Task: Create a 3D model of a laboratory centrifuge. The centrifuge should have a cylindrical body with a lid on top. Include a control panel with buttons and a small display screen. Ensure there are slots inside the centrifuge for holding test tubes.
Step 252:
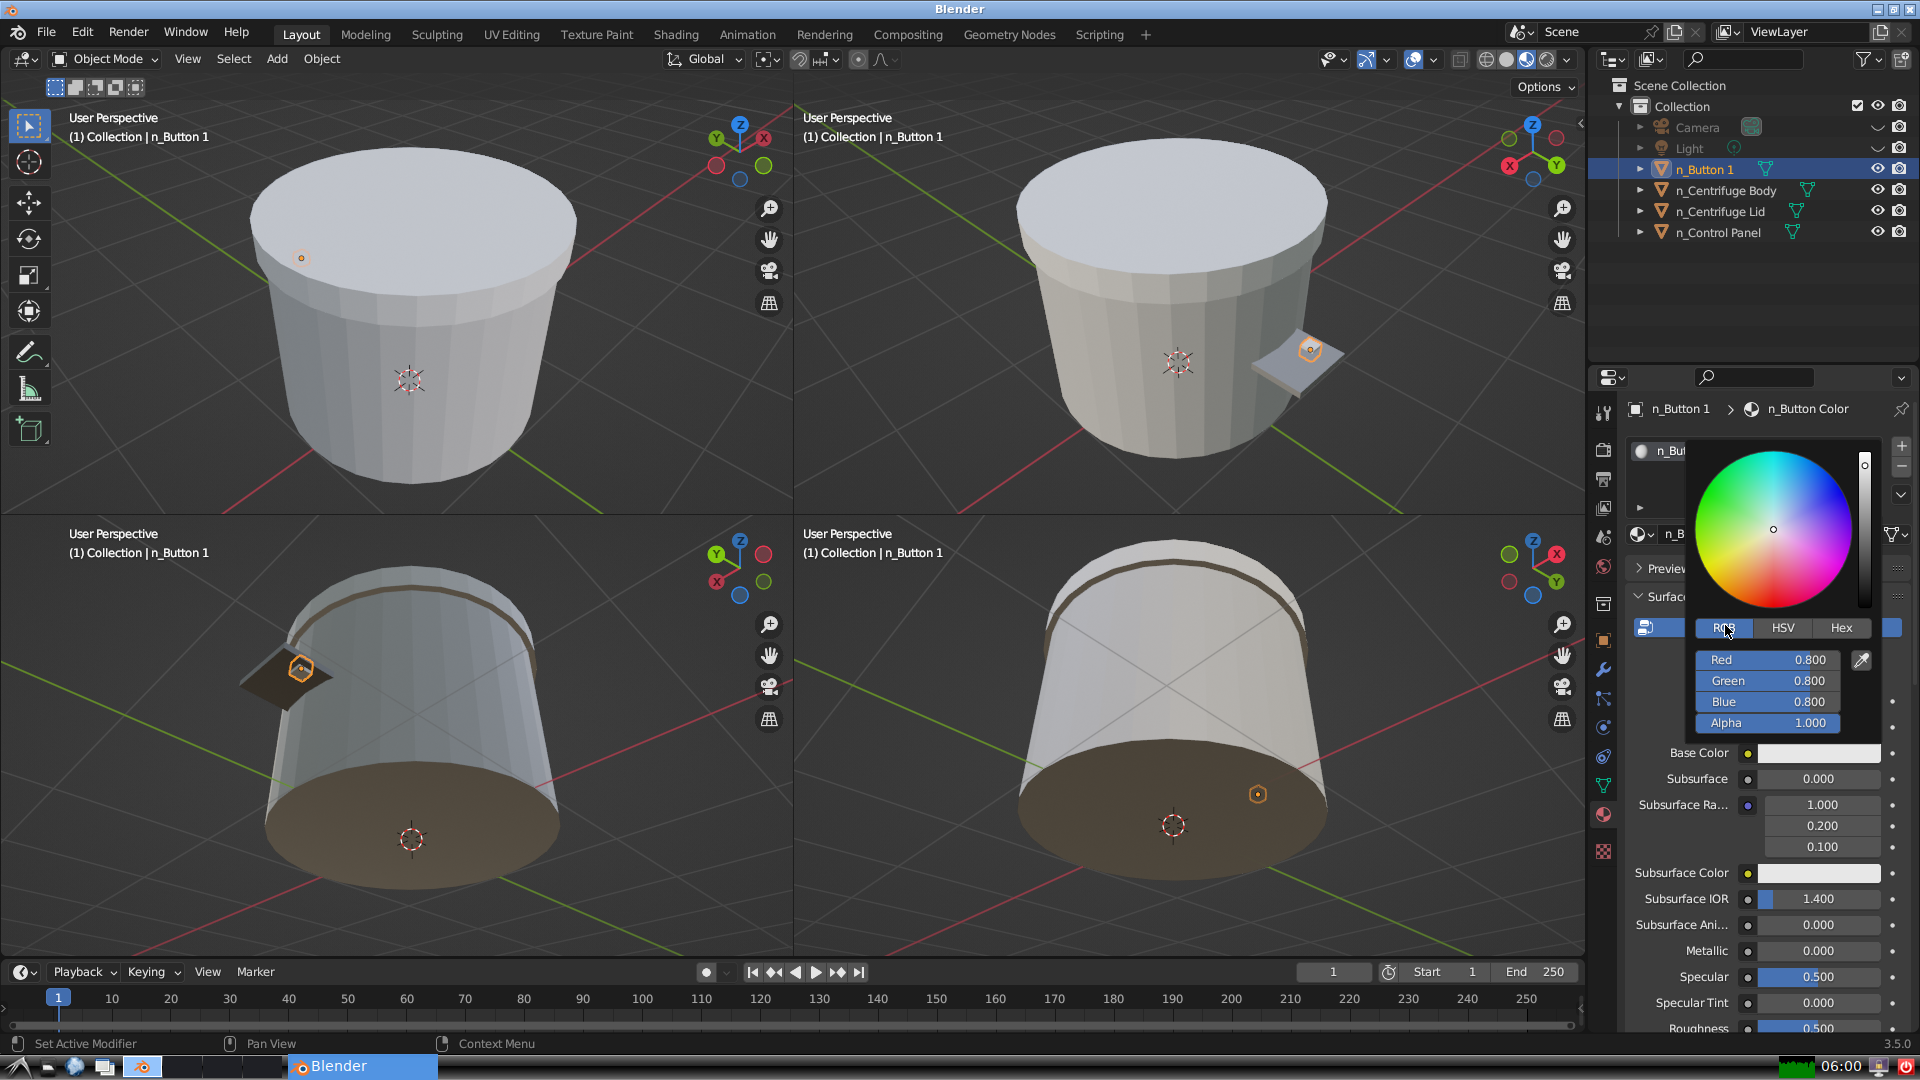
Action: click: no